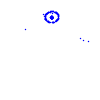
Particle: kaon